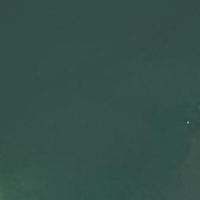
EUNIS habitat code: 15
Species observed at this site:
Lamprotornis splendidus
Corvus corone
Alcedo atthis
Sylvia borin
Bucephala clangula
Aegithalos caudatus
Sylvia atricapilla
Spinus spinus
Poecile palustris
Larus michahellis
Gavia stellata
Cygnus olor
Ardea alba
Erithacus rubecula
Cuculus canorus
Tringa glareola
Phoenicurus ochruros
Certhia familiaris
Phoenicurus phoenicurus
Corvus corax
Tringa nebularia
Periparus ater
Anas acuta
Cyanistes caeruleus
Riparia riparia
Sturnus vulgaris
Chloris chloris
Pyrrhula pyrrhula
Troglodytes troglodytes
Corvus frugilegus
Aix sponsa
Aix galericulata
Passer domesticus
Mareca penelope
Passer montanus
Turdus merula
Tachymarptis melba
Spatula clypeata
Mareca strepera
Hirundo rustica
Mergus merganser
Milvus milvus
Milvus migrans
Turdus pilaris
Sterna hirundo
Regulus regulus
Oriolus oriolus
Coccothraustes coccothraustes
Phylloscopus trochilus
Motacilla alba
Delichon urbicum
Certhia brachydactyla
Tachybaptus ruficollis
Podiceps cristatus
Actitis hypoleucos
Turdus philomelos
Fulica atra
Anas crecca
Falco subbuteo
Emberiza citrinella
Dendrocopos major
Prunella modularis
Turdus viscivorus
Buteo buteo
Gallinago gallinago
Turdus iliacus
Chroicocephalus ridibundus
Muscicapa striata
Phylloscopus collybita
Luscinia megarhynchos
Gallinula chloropus
Dendrocoptes medius
Pica pica
Sitta europaea
Garrulus glandarius
Columba livia
Falco tinnunculus
Picus viridis
Acrocephalus scirpaceus
Ficedula hypoleuca
Motacilla cinerea
Melanitta nigra
Acrocephalus arundinaceus
Anas platyrhynchos
Alopochen aegyptiaca
Accipiter gentilis
Aythya ferina
Streptopelia decaocto
Acrocephalus palustris
Ciconia ciconia
Linaria cannabina
Aythya fuligula
Fringilla coelebs
Regulus ignicapilla
Aythya marila
Tadorna tadorna
Coloeus monedula
Ptyonoprogne rupestris
Carduelis carduelis
Nycticorax nycticorax
Columba palumbus
Phalacrocorax carbo
Dryobates minor
Fringilla montifringilla
Egretta garzetta
Parus major
Columba oenas
Anser anser
Accipiter nisus